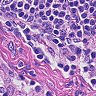
Metastatic tissue present: no